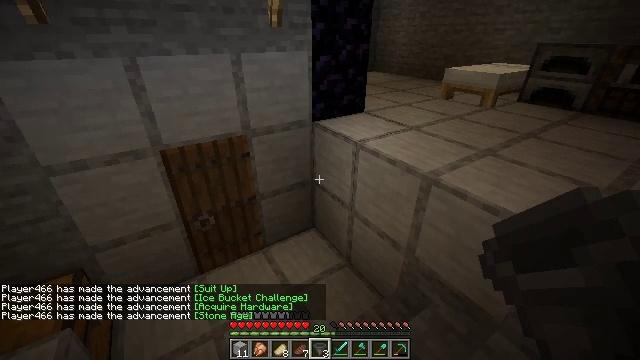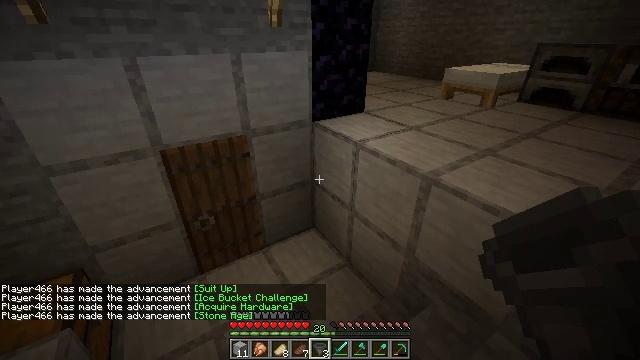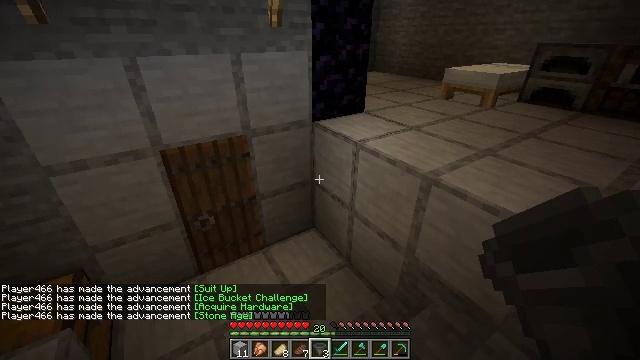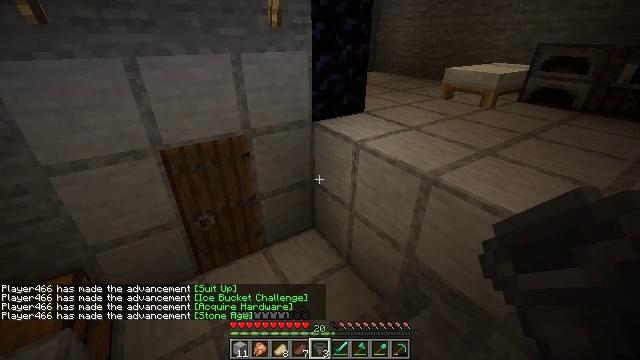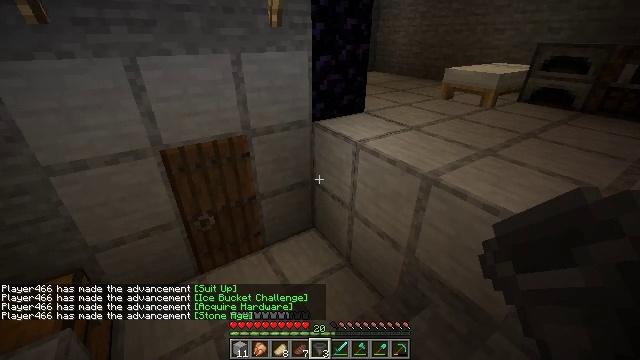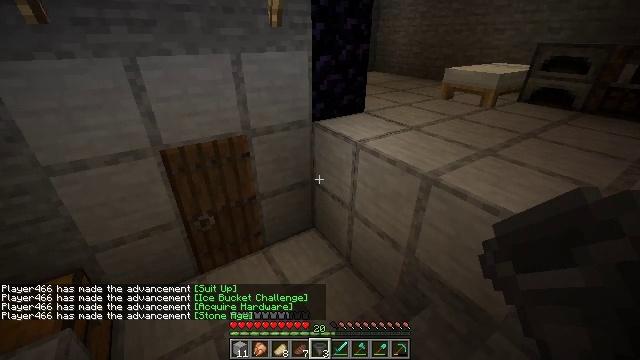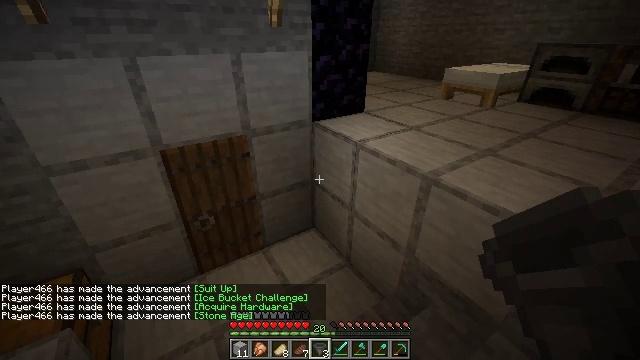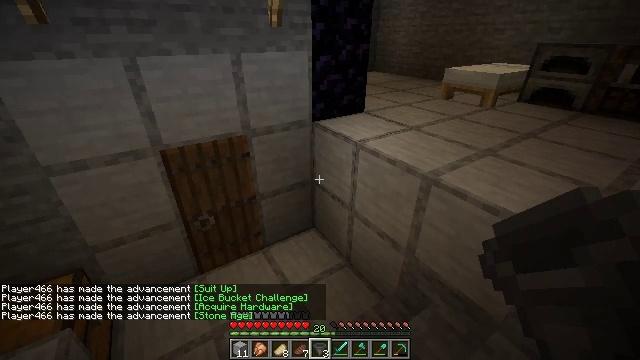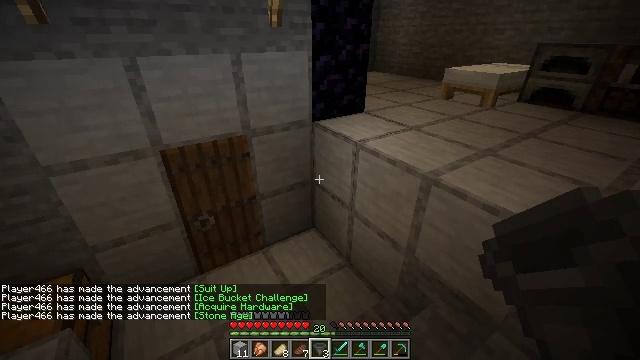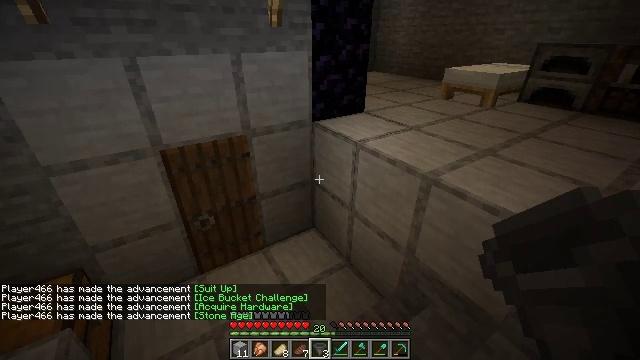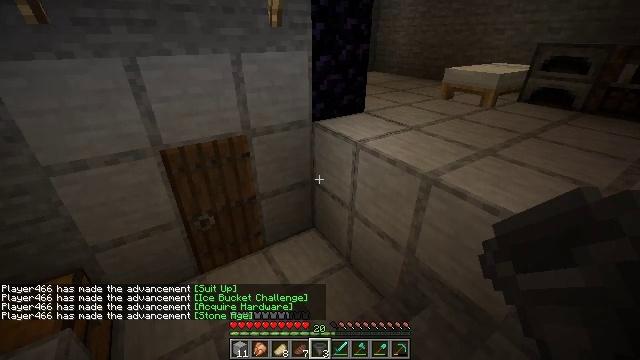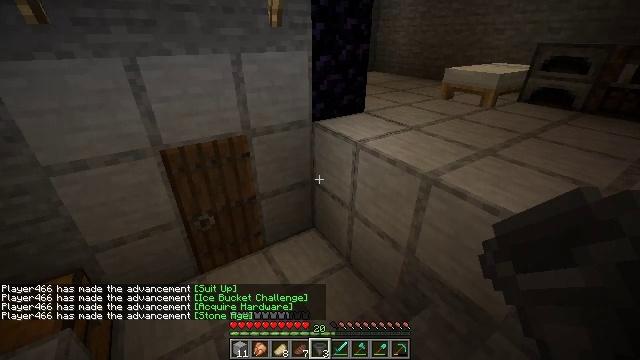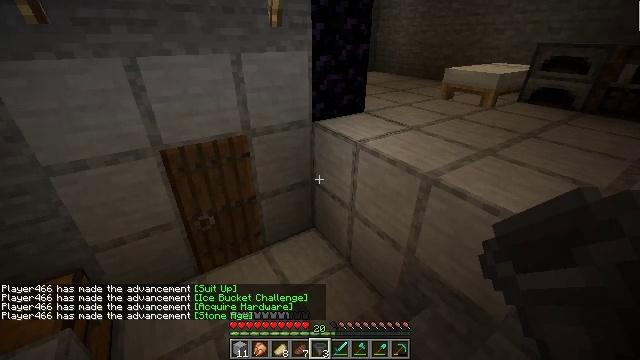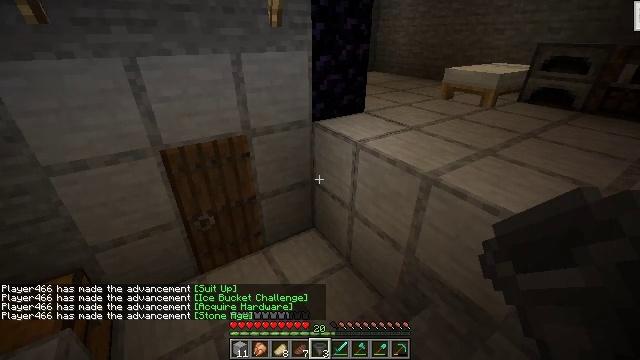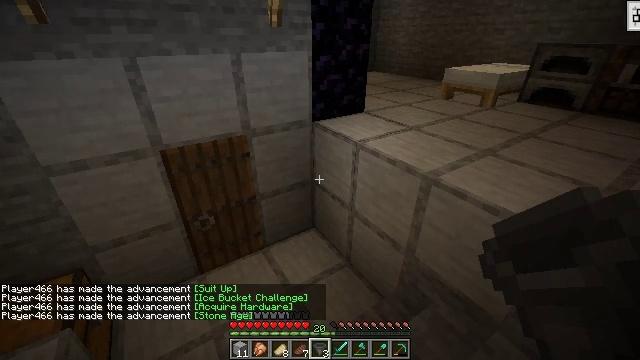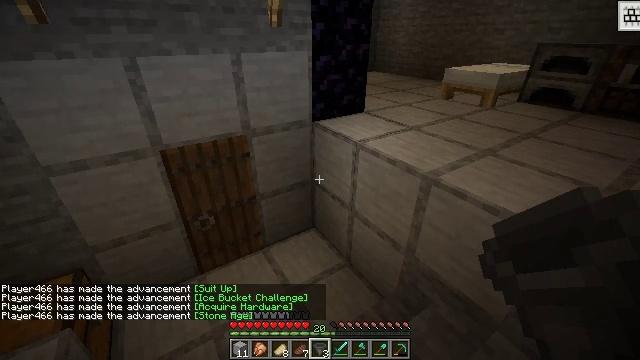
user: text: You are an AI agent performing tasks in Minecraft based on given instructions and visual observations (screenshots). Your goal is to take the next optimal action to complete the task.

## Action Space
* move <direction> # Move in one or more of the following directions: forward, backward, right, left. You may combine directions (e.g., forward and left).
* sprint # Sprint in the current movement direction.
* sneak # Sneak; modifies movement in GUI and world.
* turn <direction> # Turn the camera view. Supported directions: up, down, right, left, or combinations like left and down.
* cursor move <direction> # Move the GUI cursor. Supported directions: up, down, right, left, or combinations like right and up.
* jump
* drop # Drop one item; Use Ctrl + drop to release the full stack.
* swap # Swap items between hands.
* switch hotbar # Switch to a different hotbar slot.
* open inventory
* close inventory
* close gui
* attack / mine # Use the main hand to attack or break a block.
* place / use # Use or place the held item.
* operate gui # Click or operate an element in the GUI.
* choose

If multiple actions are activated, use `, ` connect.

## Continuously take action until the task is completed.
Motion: motion action
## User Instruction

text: craft item air
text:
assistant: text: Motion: no_op
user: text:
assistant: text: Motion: no_op
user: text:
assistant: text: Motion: no_op
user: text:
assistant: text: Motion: no_op
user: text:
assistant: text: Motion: no_op
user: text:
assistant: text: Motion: no_op
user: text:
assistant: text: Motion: no_op
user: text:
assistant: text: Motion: no_op
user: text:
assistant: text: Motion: no_op
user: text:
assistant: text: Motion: no_op
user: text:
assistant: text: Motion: no_op
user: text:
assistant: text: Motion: no_op
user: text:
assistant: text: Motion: no_op
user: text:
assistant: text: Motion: no_op
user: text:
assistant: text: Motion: no_op
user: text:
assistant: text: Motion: no_op
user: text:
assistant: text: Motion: no_op
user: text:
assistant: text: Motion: no_op
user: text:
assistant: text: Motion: no_op
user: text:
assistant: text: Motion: no_op
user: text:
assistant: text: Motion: no_op
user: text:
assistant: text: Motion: no_op
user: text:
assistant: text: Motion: no_op
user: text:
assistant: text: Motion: no_op
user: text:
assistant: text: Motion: no_op
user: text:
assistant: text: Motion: no_op
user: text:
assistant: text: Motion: no_op
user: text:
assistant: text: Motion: no_op
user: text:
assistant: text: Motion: no_op
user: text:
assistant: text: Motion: no_op